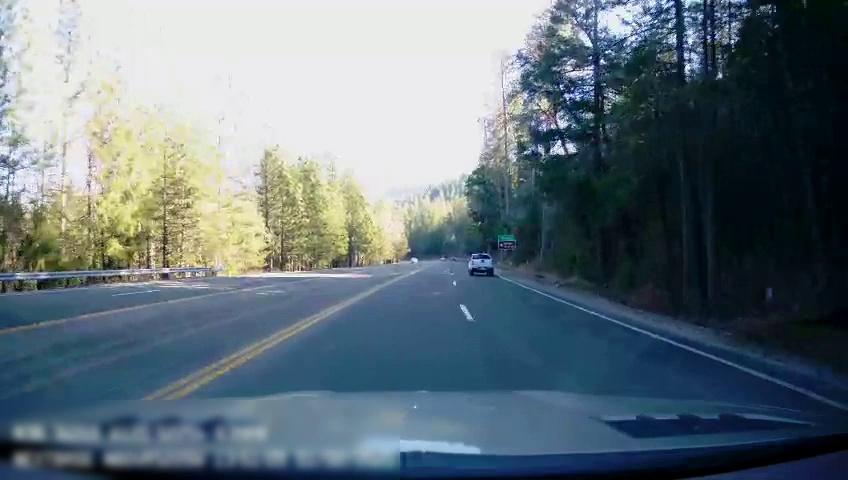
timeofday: Day
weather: Sunny
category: Drivable Space
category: Vehicles | Truck
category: Lanes | Current Lane
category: Lanes | Alternate Lane
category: Lanes | Current Lane
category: Lanes | Alternate Lane
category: Lanes | Opposite Lane
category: Lanes | Opposite Lane
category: Lanes | Opposite Lane
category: Traffic | Signs